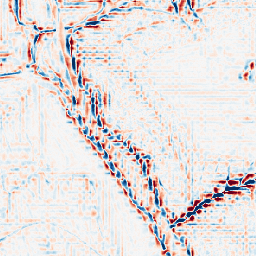
Category: wavelet
Decomposition family: wavelet_dwt
Decomposition parameters: wavelet: db2
level: 3
Upsampling method: sinc_blackman
Upsampling parameters: scale: 8
kernel_size: 16
Upsampling scale: 8